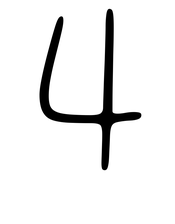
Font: Gluten_Thin